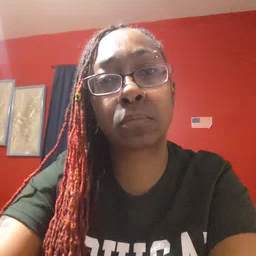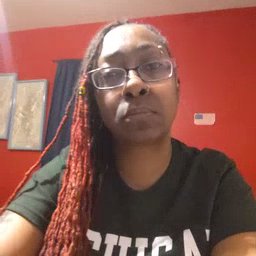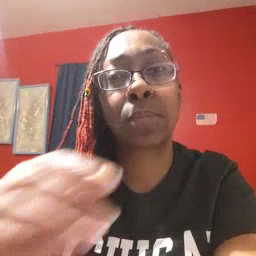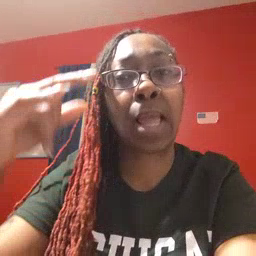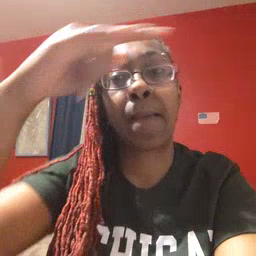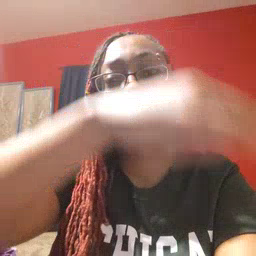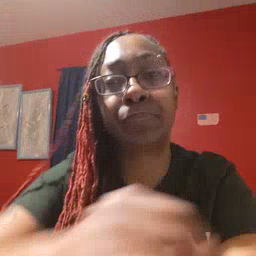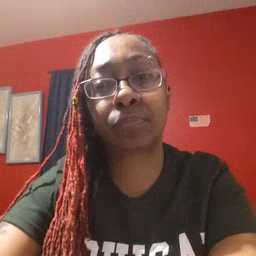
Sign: airplane